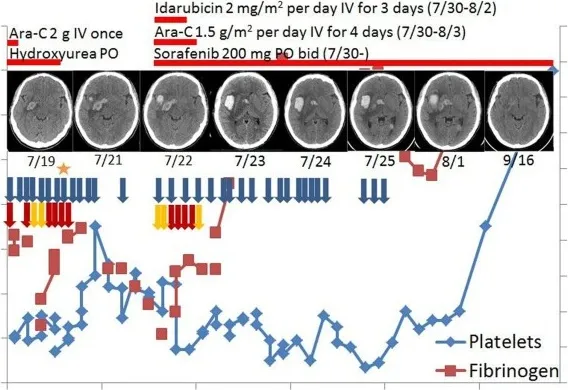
Clinical course.
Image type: radiology (spect)